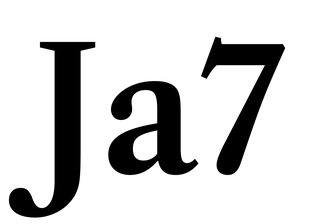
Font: LibreCaslonText_SemiBold